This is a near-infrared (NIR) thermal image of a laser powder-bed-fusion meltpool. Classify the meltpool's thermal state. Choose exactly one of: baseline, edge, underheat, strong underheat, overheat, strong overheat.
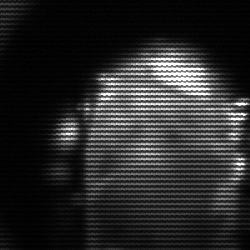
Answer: baseline